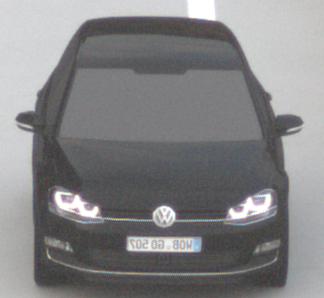
Make: VW
Model: Golf 1.2 TSI BMT
Detailed model: Golf (VII)
Model produced from: 2012/11
Model produced until: 2014/05
Doors: 3
Color: black
Road condition: dry road
Daytime: morning or afternoon
Contrast: low contrast